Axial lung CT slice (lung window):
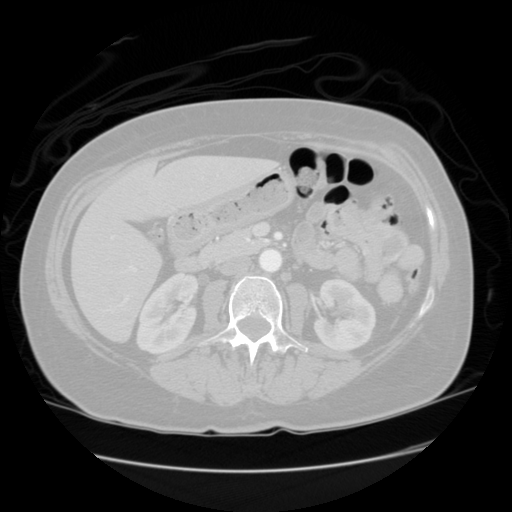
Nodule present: no